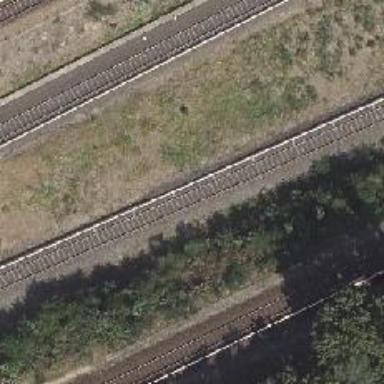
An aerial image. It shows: Solitary milestone along the railway.